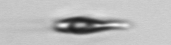
Label: Euglena